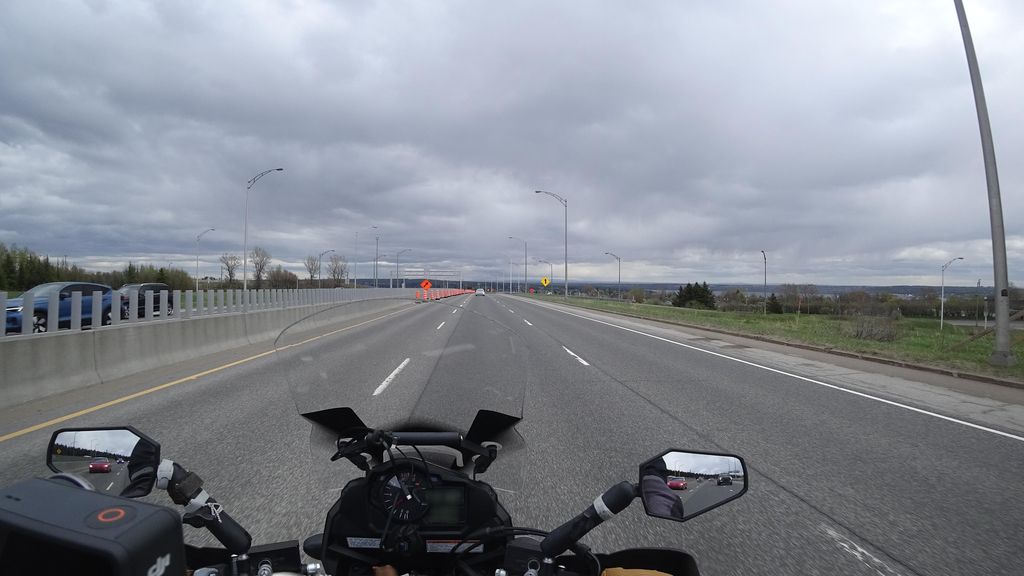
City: quebec_city